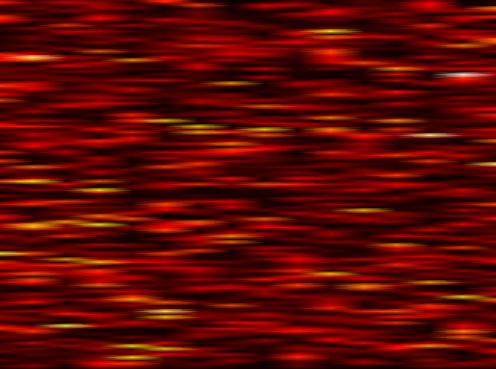
Label: UFMC